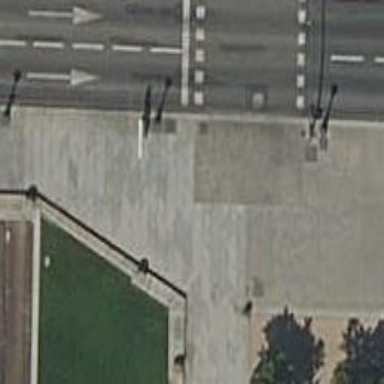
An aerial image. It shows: Footway on bridge with paving stones surface.